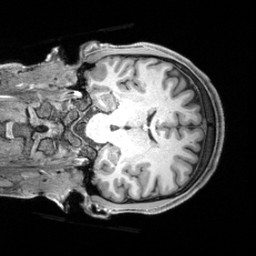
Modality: T1w
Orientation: coronal